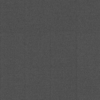
Label: dusty